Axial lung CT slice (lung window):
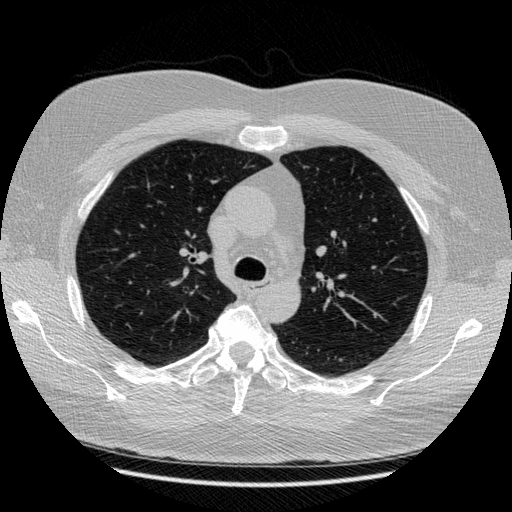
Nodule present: no